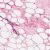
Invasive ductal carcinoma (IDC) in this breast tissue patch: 0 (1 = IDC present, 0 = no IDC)